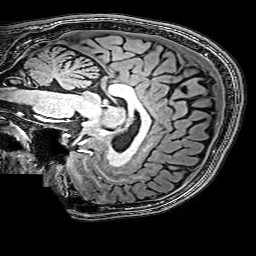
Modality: T1w
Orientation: sagittal
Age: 21
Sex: male
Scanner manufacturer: philips
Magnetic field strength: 3 T
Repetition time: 0.009 s
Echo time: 0.0035 s